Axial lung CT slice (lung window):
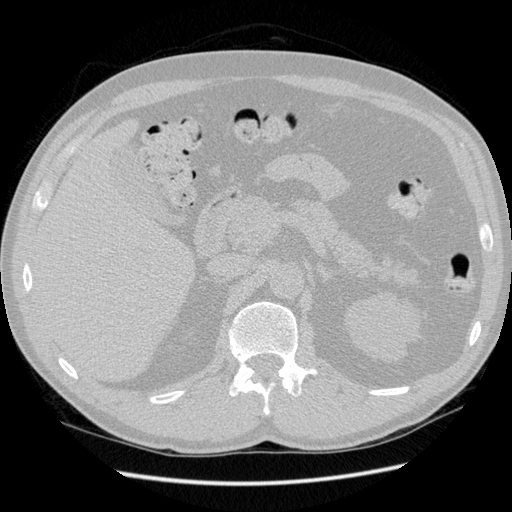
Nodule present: no